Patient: sex F, age 69
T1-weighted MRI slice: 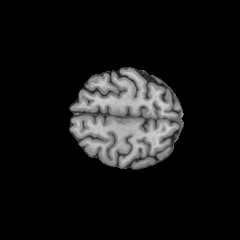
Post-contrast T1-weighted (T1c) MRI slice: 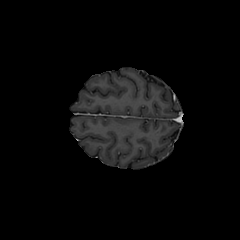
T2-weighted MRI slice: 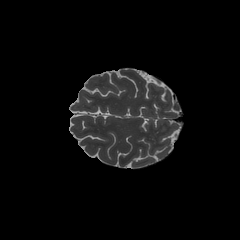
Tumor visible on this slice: no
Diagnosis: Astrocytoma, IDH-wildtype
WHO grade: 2